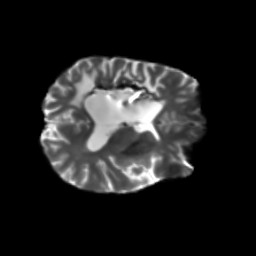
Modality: T2w
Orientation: axial
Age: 31
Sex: female
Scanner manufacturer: siemens
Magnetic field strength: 3 T
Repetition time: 5.25 s
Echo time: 0.08 s